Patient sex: M
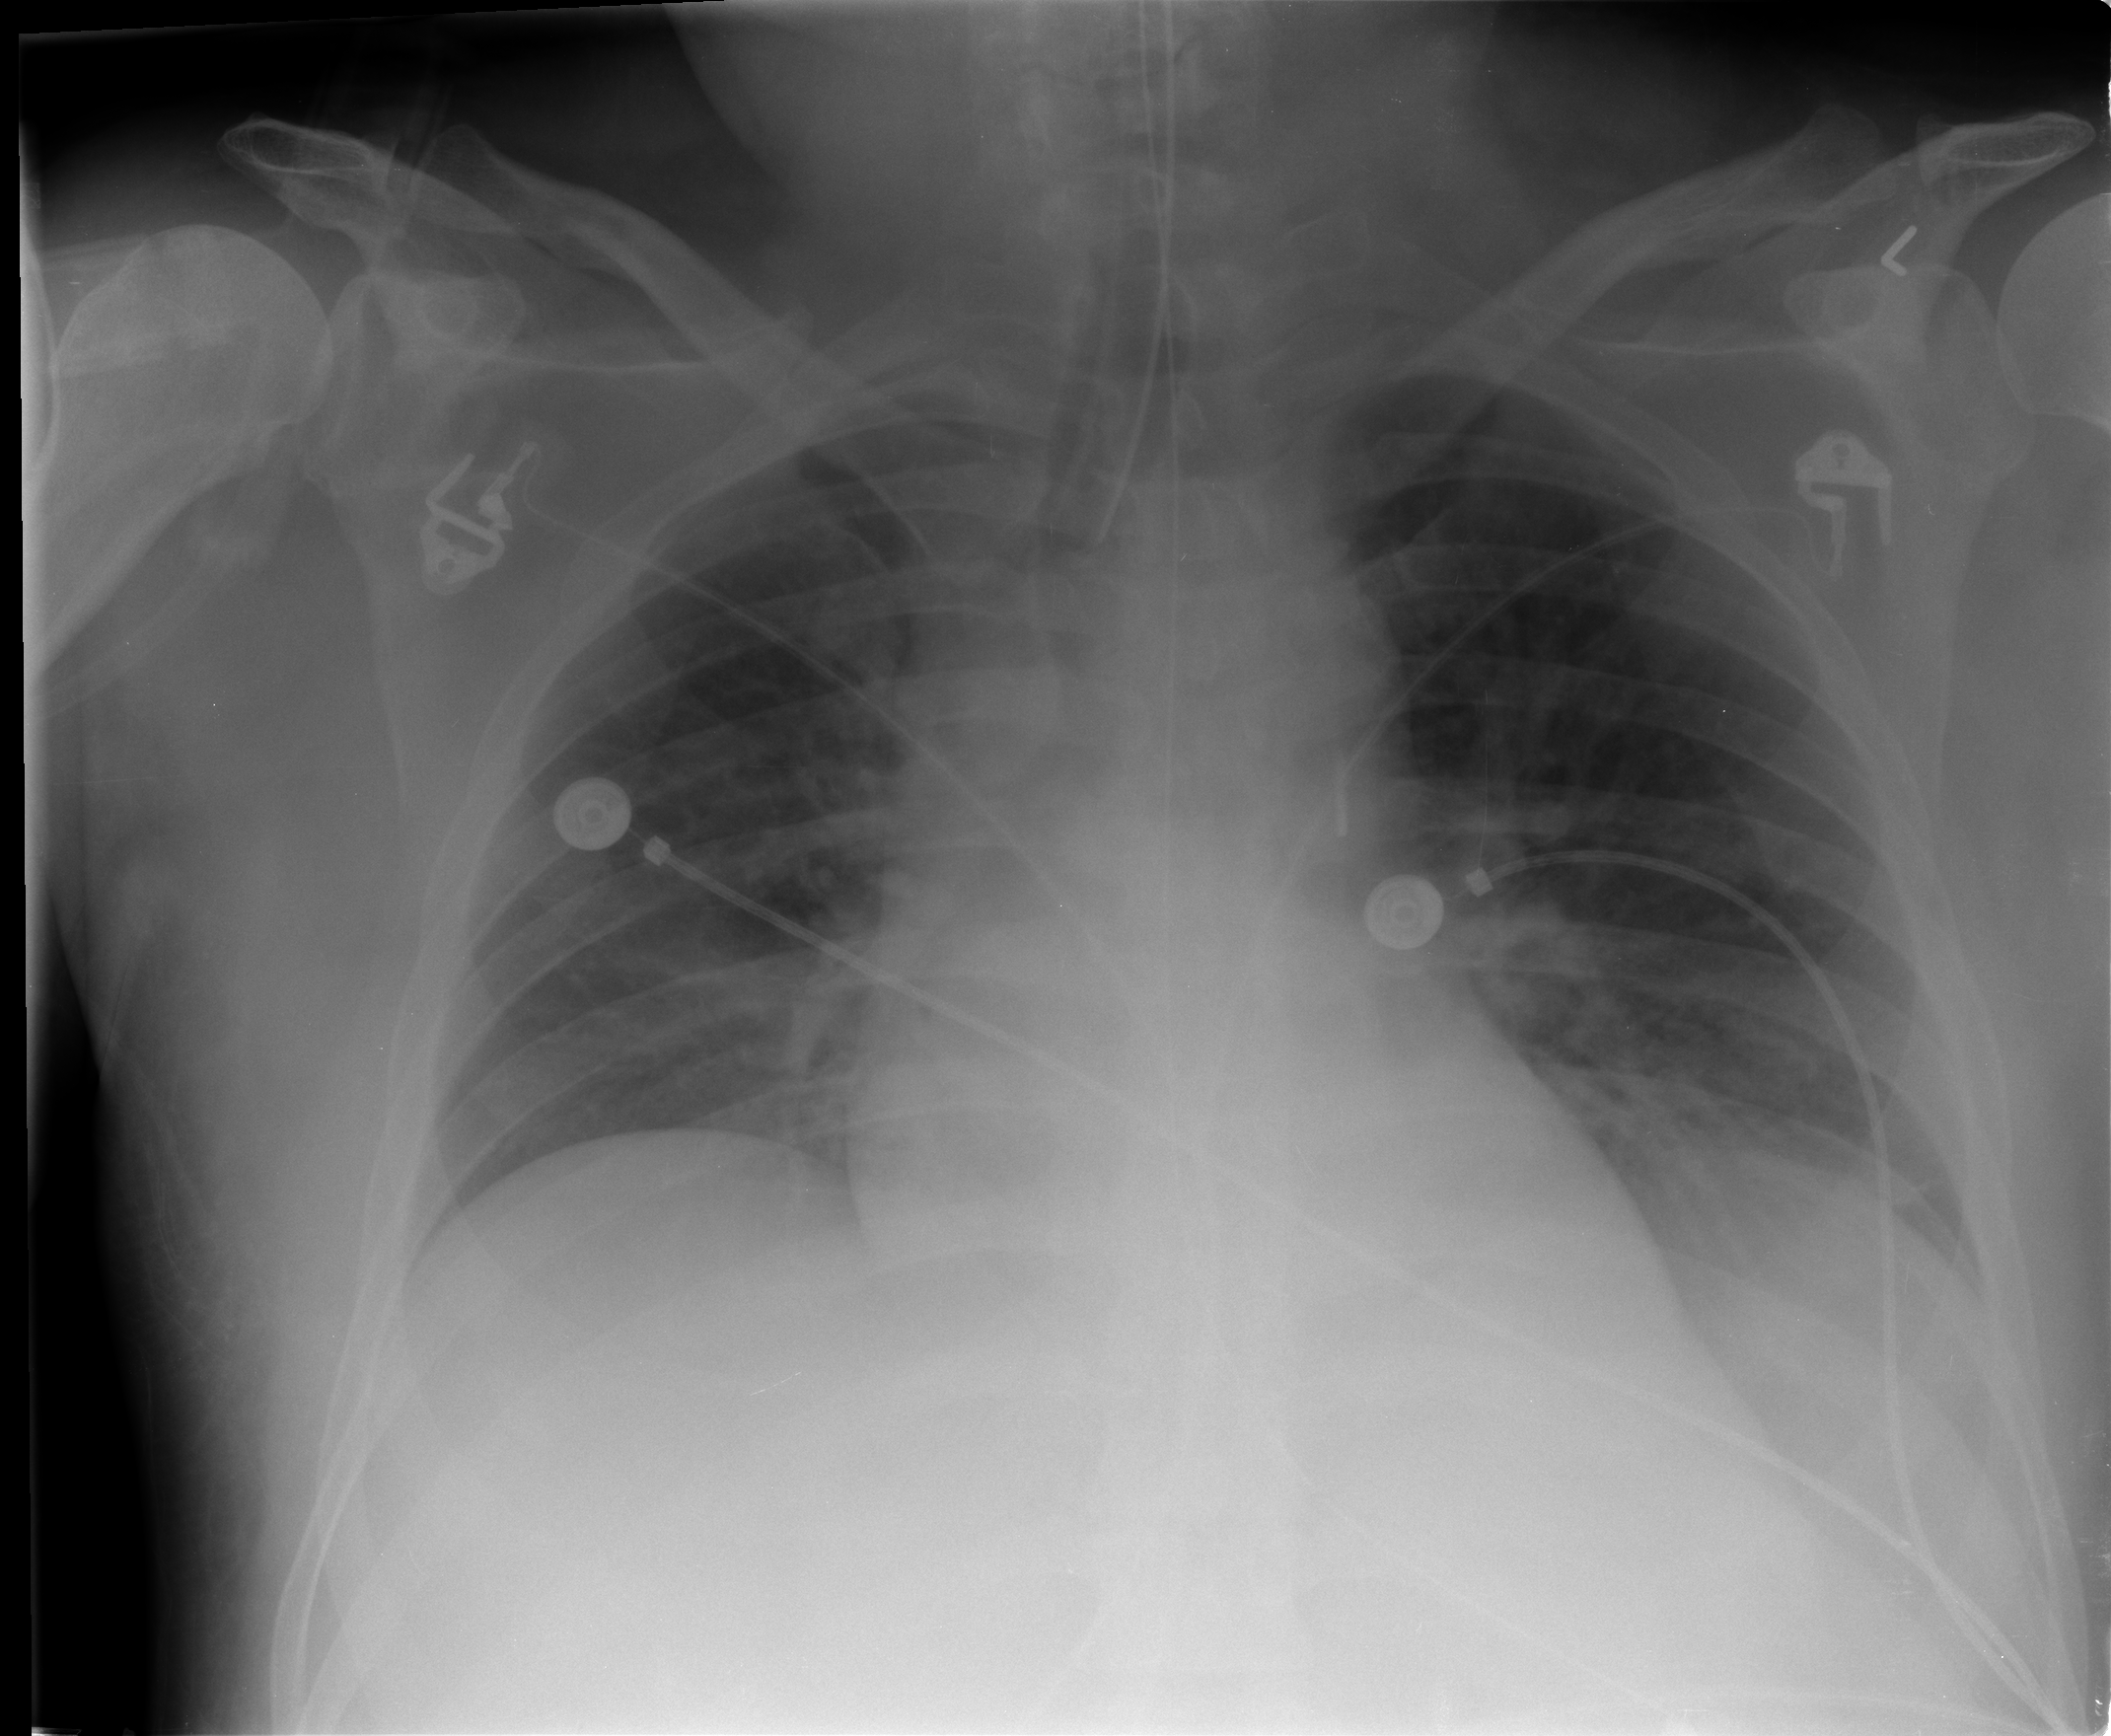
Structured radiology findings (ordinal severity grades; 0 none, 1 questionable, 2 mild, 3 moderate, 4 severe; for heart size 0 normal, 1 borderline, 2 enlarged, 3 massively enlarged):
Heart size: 0
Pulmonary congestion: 0
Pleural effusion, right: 0
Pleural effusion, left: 0
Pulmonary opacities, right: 0
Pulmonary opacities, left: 0
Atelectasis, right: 2
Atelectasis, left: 2